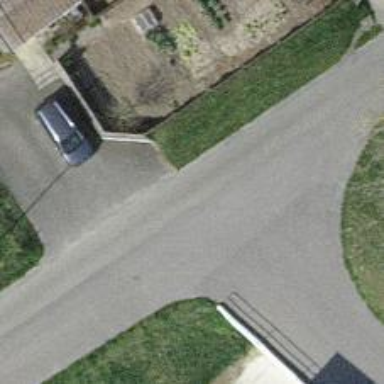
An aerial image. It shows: Concrete service road